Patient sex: F
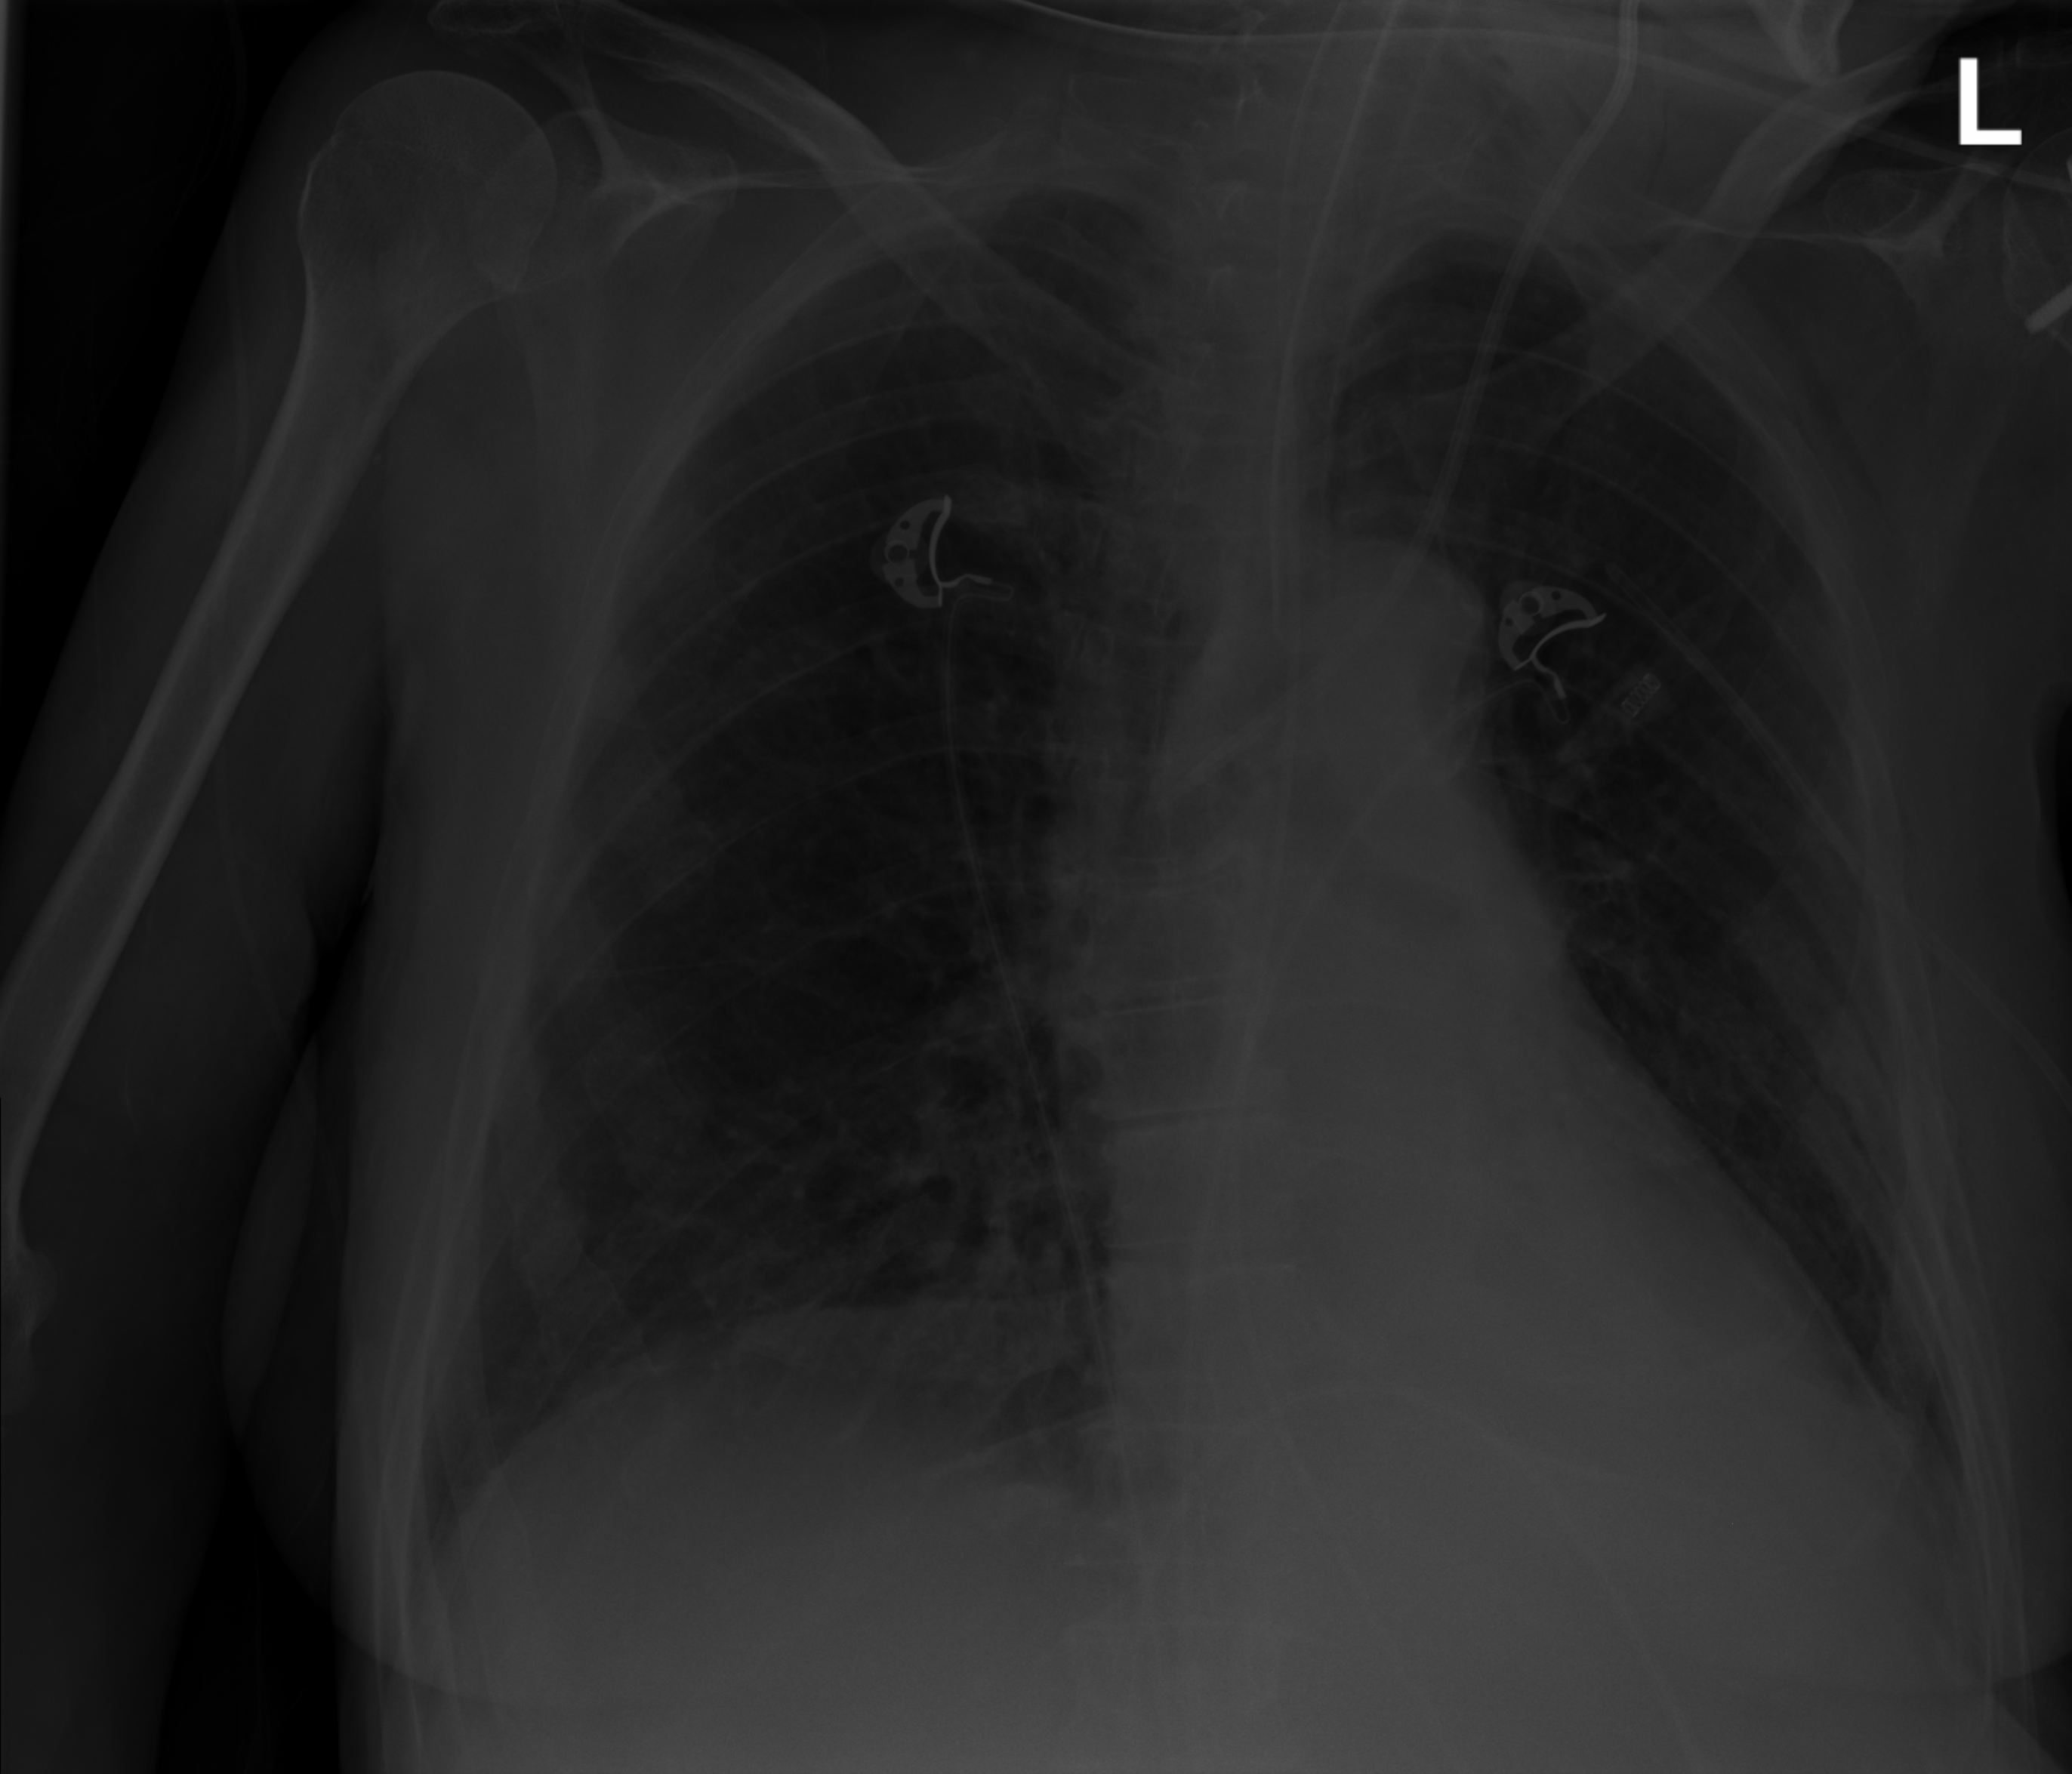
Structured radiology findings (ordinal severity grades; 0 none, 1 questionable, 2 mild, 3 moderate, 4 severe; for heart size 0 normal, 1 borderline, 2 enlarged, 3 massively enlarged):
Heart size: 0
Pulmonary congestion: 0
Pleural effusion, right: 2
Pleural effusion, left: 2
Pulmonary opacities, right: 0
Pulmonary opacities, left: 0
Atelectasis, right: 2
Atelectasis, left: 2